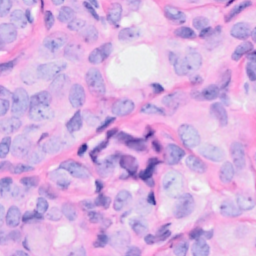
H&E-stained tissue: Breast